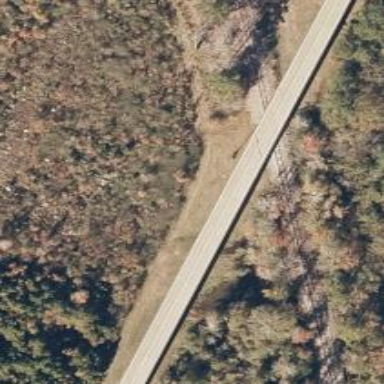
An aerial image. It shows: Primary highway with bridge.